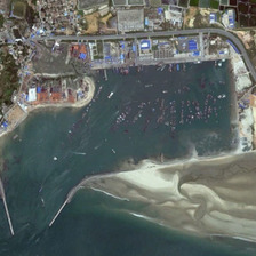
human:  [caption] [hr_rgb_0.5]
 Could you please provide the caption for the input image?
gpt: There's a lot of farmland around the harbor.

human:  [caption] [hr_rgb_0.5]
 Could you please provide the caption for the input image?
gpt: There is a lot of farmland around.

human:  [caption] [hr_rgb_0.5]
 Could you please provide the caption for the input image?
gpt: There are many farmlands near the port.

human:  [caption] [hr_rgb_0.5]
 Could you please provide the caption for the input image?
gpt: There is a lot of farmland around the port.

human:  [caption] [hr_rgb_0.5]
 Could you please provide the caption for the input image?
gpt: There's a lot of land to the harbor crier.